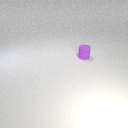
small purple rubber cylinder